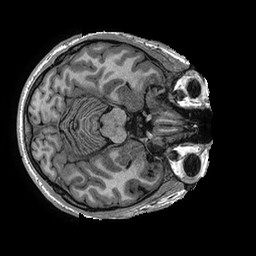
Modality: T1w
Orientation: axial
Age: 32
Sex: male
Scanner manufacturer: ge
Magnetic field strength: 3 T
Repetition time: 0.006952 s
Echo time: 0.00292 s